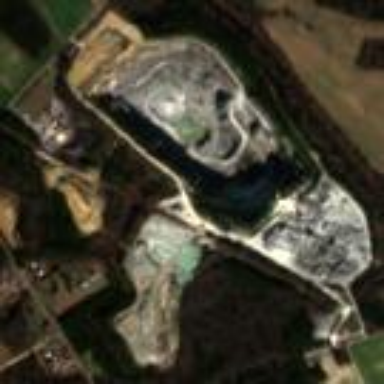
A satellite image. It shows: Quarry mine extracting aggregate resources.